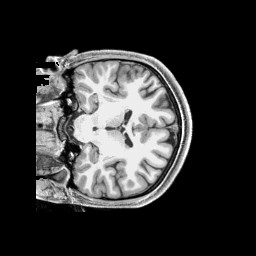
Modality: T1w
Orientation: coronal